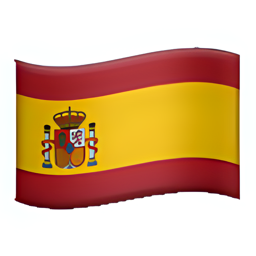
Name: flag for spain
Emoji: 🇪🇸
Group: Flags
Sub-group: country-flag